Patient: sex M, age 64
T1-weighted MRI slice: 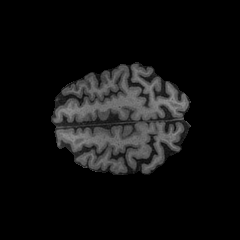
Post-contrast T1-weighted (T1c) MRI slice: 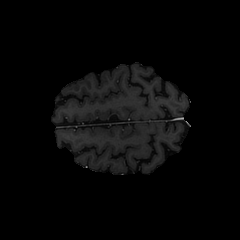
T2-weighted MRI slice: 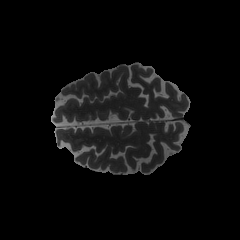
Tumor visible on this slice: no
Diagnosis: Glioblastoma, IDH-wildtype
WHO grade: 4